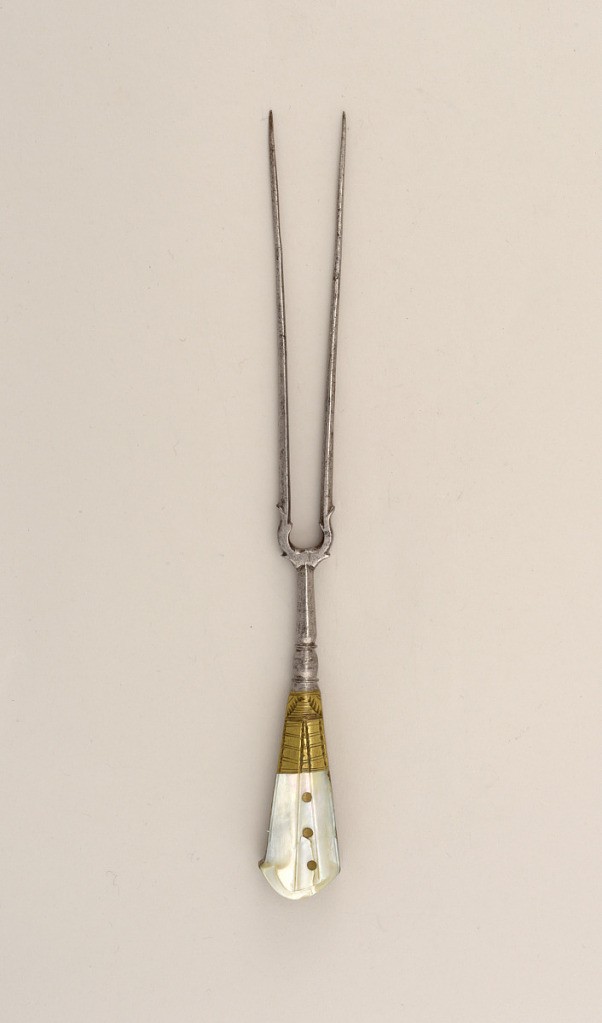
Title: Fork
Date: ca. 1690
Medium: steel, brass, mother-of-pearl
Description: Two long tines, chiseled at the joint. Baluster-shaped neck, small flaring handle with rounded top. Brass mounts and band along the sides engraved with decorative pattern. Three brass rivets on each side of the handle. Front and back of handle carved mother-of-pearl.